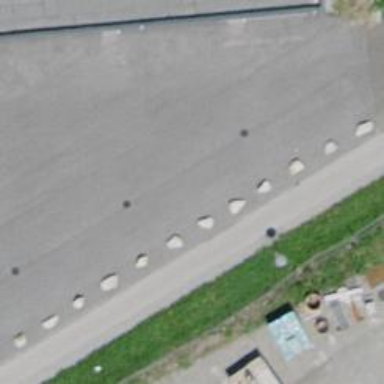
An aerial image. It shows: Block barrier.